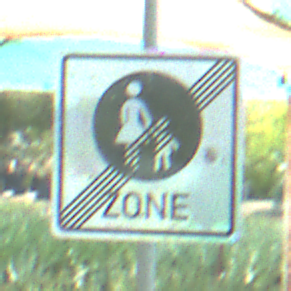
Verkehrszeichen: EndeFussgaengerzone
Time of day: MorningAfternoon
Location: Roofed (Special)
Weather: PartlyCloudy
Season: NotSpecified
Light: Natural